Question: I'm attempting to save all of the icons of the packages on a device as a BMP or PNG file by iterating through each package and doing the following.
'''
Drawable icon = getPackageManager().getApplicationIcon(packageInfo);
Bitmap bitmap = Bitmap.createBitmap(icon.getIntrinsicWidth(), icon.getIntrinsicHeight(), Config.ARGB_8888);
try {
out = new FileOutputStream("/storage/sdcard0/images/" + packageInfo.packageName +".png");
bitmap.compress(Bitmap.CompressFormat.PNG, 90, out);
} catch (Exception e) {
e.printStackTrace();
} finally {
try{
out.close();
} catch(Throwable ignore) {}
}
'''
This is creating blank images though, how would I change my code to create the actual icon in an image format?

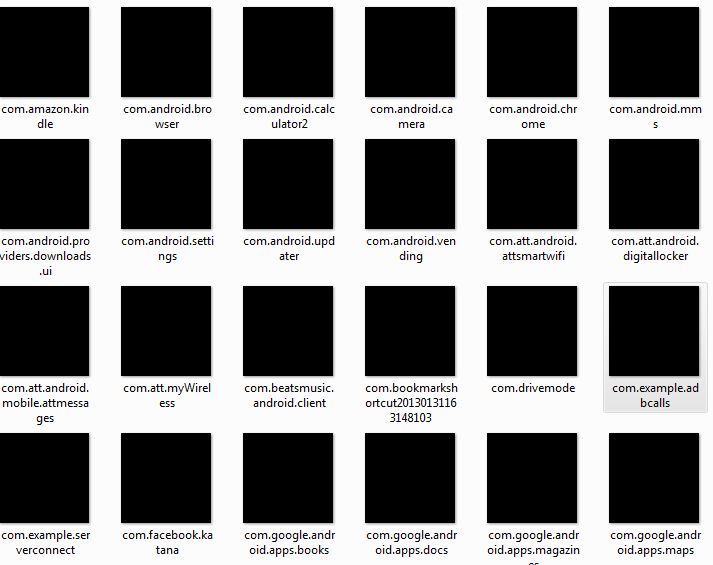
Answer: My issue was this if anyone has the same problem, I referenced this <URL>
I forgot to check to see if the icon was already an instance of BitmapDrawable. Because it was I could just cast it to a bitmapdrawable and use .getBitmap
'''
if (icon instanceof BitmapDrawable) {
bitmap = ((BitmapDrawable)icon).getBitmap();
}else{
bitmap = Bitmap.createBitmap(icon.getIntrinsicWidth(), icon.getIntrinsicHeight(), Config.ARGB_8888);
}
'''